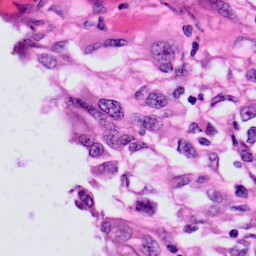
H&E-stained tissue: Skin